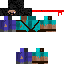
A male human skin with dark skin, wearing brown long hair dressed in a blue hoodie and brown pants, featuring a closed mouth.